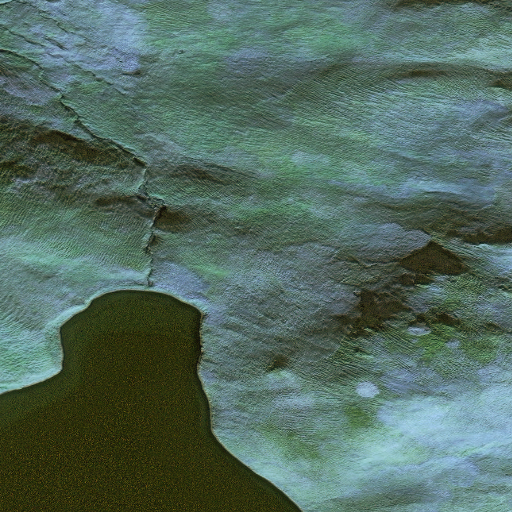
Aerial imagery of island in Alaska named Egg Island containing only unknown